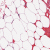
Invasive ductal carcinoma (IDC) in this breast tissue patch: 0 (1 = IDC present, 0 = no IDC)